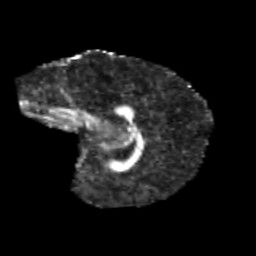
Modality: FA
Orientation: sagittal
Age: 11
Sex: male
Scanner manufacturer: siemens
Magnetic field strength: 3 T
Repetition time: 3.8 s
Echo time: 0.07 s